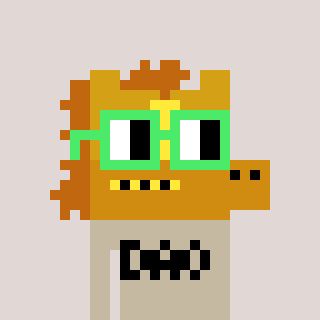
a pixel art character with square light green glasses, a yellow horse-shaped head and a bege-colored body on a warm background